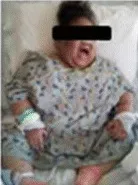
Photographic progression demonstrating the dramatic weight gain of our patient over 18 months. At admission while in the ICU.
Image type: medical_photograph (skin_photograph)